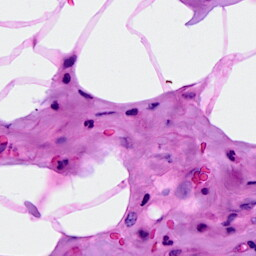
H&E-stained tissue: Breast